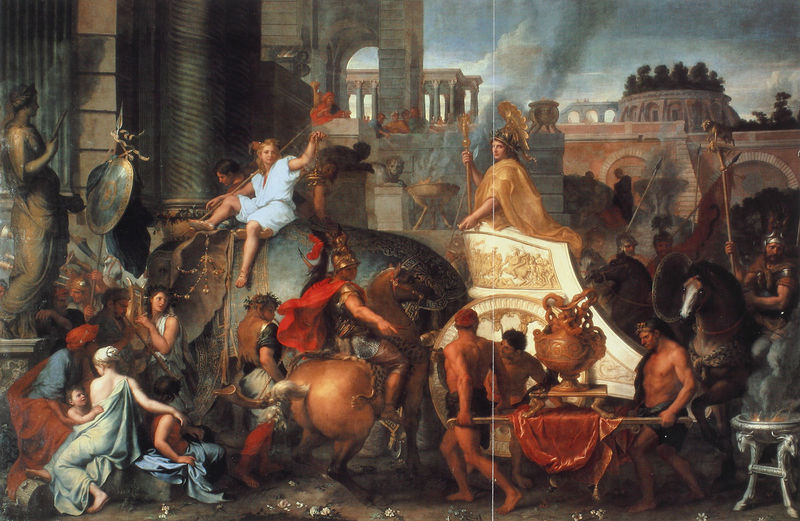
Titel: Der Triumph Alexanders oder Alexanders Einzug nach Babylon
Künstler: Charles Le Brun
Institution: Paris, Musée du Louvre
Schlagwörter: blau, feuer, gemälde, himmel, wolken, bäume, frauen, menschen, stadt, blumen, braun, frau, grau, männer, schwarz, säule, säulen, blüten, rot, tuch, schale, rauch, figur, gold, mantel, kind, renaissance, kinder, pferd, pferde, reiter, skulptur, trage, mauer, wagen, lanze, soldaten, schild, gefäß, burg, waffen, soldat, getümmel, ruinen, helm, ritter, sieg, rom, krieger, feldherr, licht und schatten, himel, opfer, speer, streitwagen, triumphzug, sklaven, kessel, elefant, plünderung, siegeszug, sänfte, triumpfzug, kampfer, hannibal, triumphator, thriumphzug, silbe, root, triuphzug, schgwarzt